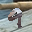
Label: 9